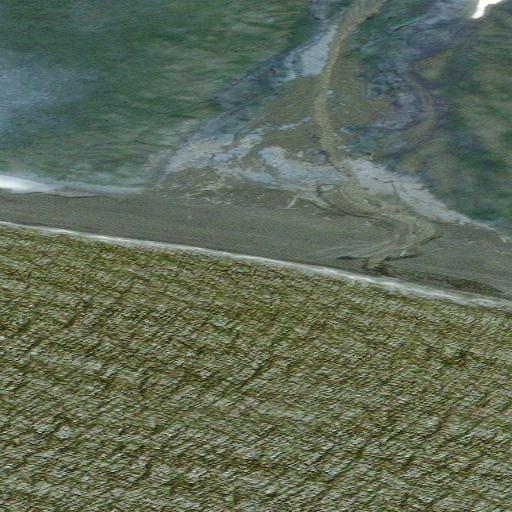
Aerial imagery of valley in Alaska named Kugukpak Valley containing only unknown